Interaction volume radius: 5 \u00c5
Interaction volume height: 10 \u00c5
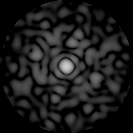
Disorder parameter: 0.8468